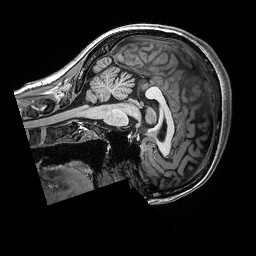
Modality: T1w
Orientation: sagittal
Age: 41
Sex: female